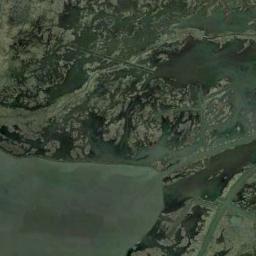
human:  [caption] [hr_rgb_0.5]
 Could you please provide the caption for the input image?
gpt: The wetland consists of green plants and water .

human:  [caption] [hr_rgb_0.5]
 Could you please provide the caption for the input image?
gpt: Many waters of different sizes and shapes are surrounded by wetlands .

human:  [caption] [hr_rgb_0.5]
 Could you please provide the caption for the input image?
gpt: The river surface in a wetland is covered with brown trivial plants .

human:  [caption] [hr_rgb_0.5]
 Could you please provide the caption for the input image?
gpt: There is a straight path through this wetland .

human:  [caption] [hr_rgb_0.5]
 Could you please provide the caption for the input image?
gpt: There are many water areas of different sizes on the wetland .